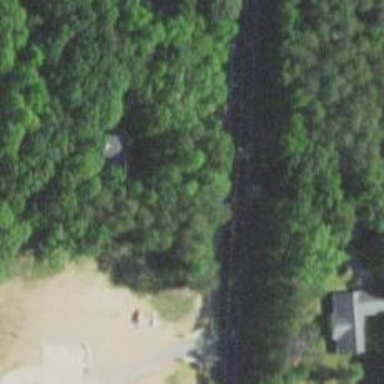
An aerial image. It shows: Driveway leading to service road.